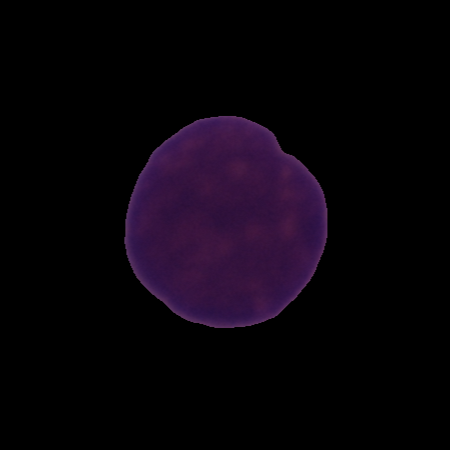
Label: cancer